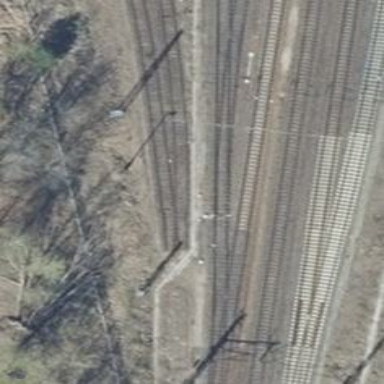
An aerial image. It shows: Railway switch.